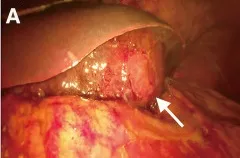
Intraoperative images. (A) Intraoperative exploration revealed a large mass (white arrow) in the left lobe of the liver. The hepatic parenchyma around the mass was normal, and the mass was severely attached to the stomach.
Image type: medical_photograph (other_medical_photograph)